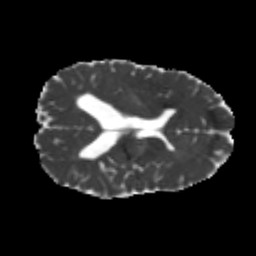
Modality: MD
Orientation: axial
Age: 24
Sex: male
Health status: healthy
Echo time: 0.074 s